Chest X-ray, AP view. Patient: 79 years old, sex M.
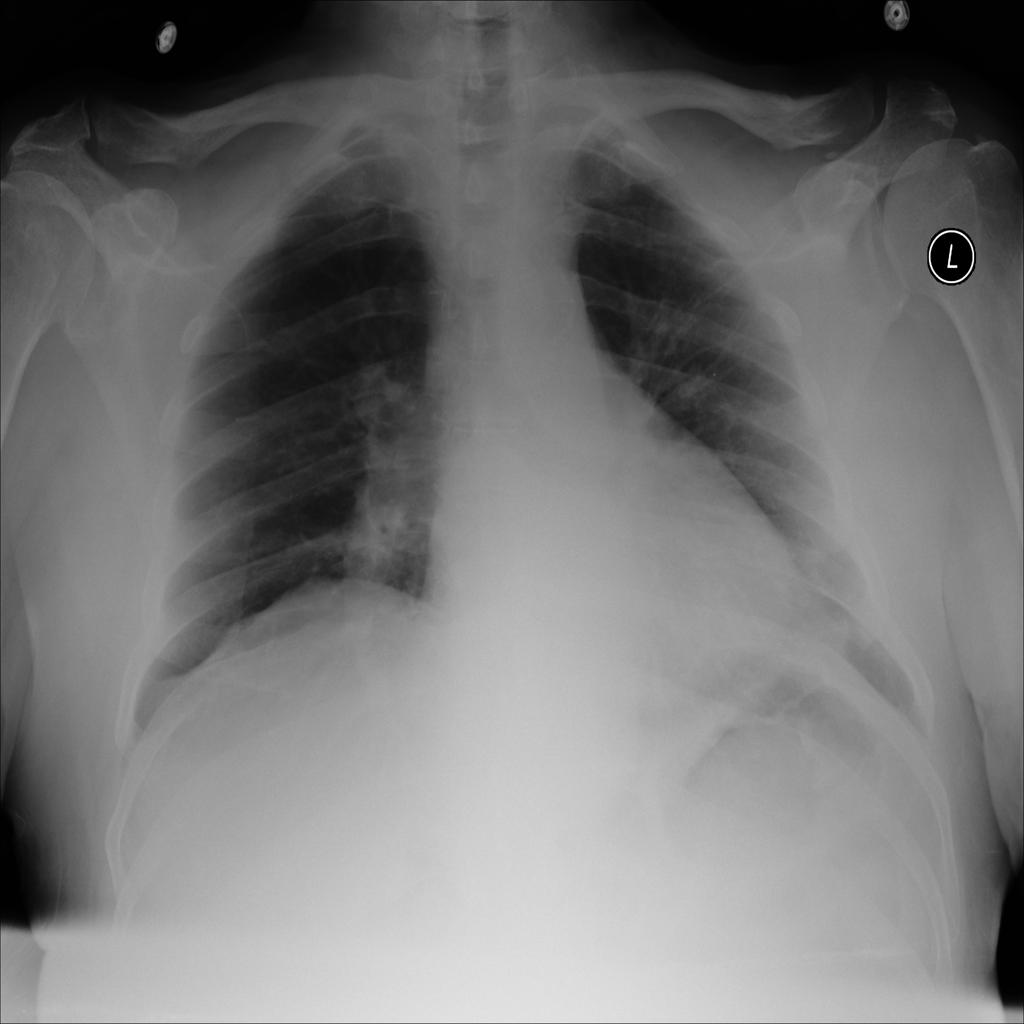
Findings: No Finding